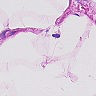
Metastatic tissue present: no